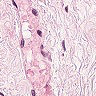
Metastatic tissue present: no